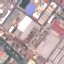
Label: Industrial